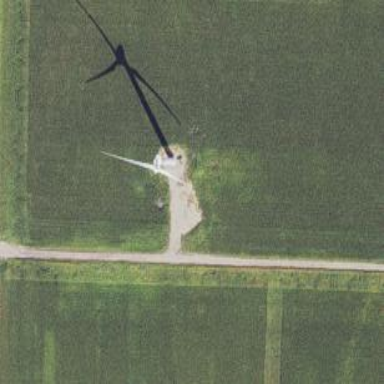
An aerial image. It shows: Wind generator powered by wind. The generator type is horizontal axis and it uses wind turbines.